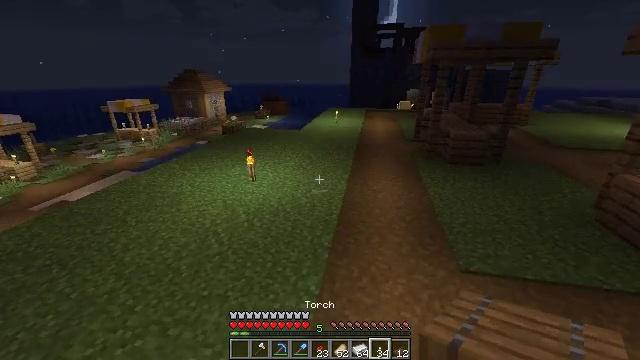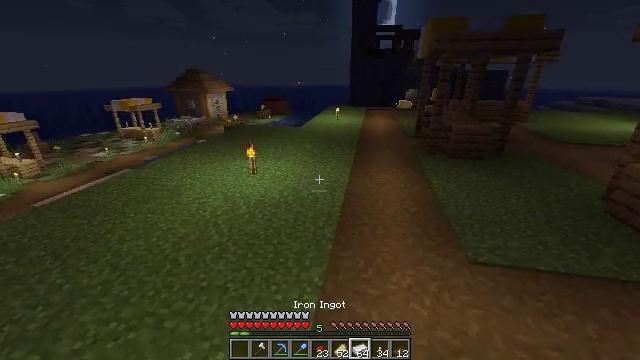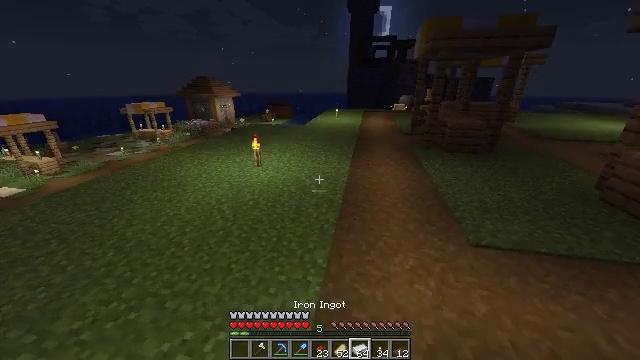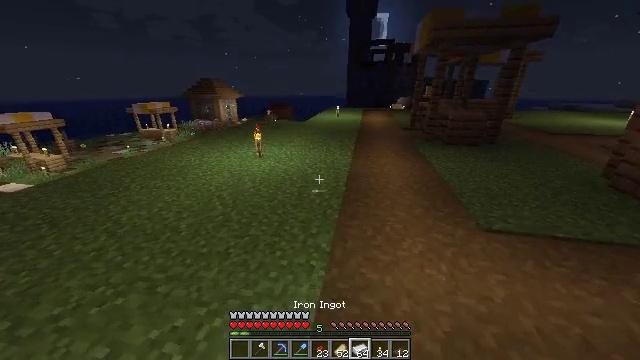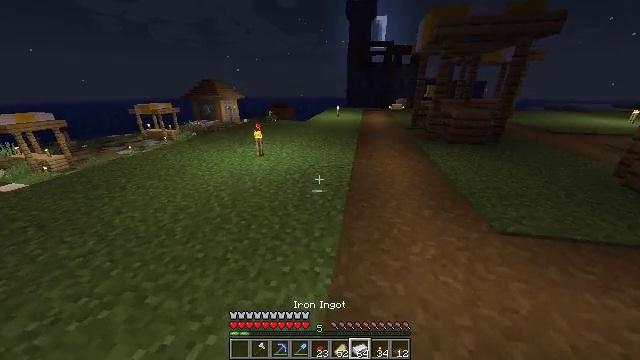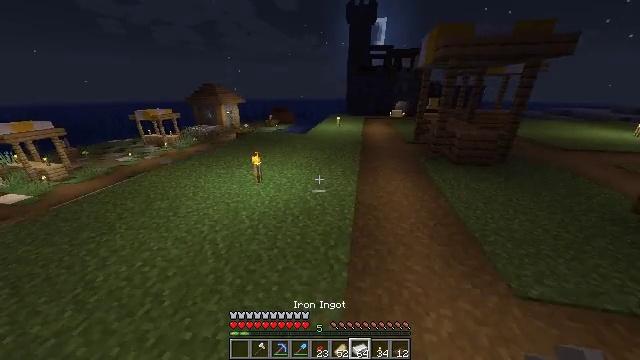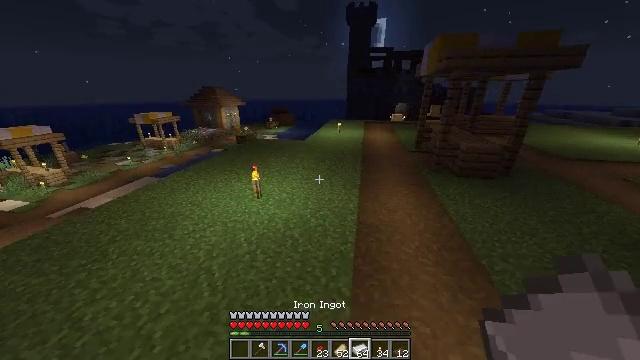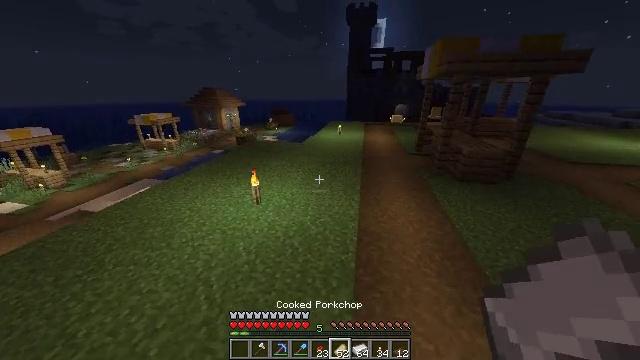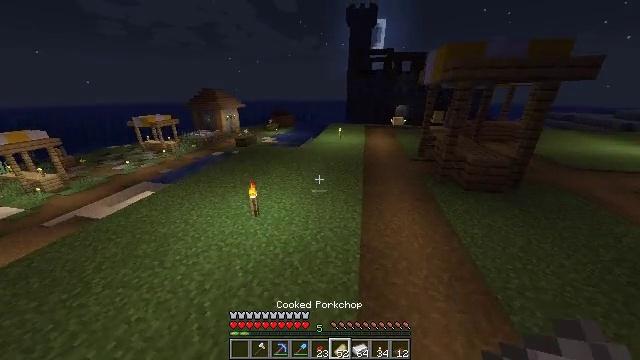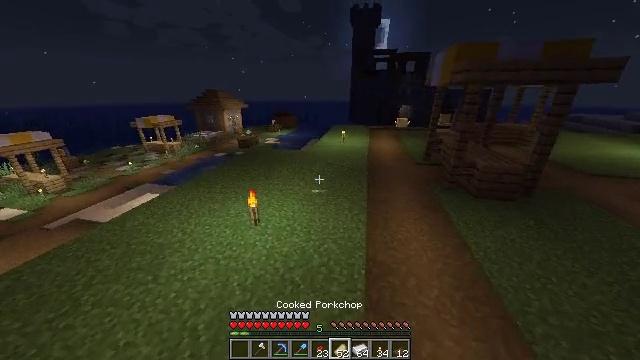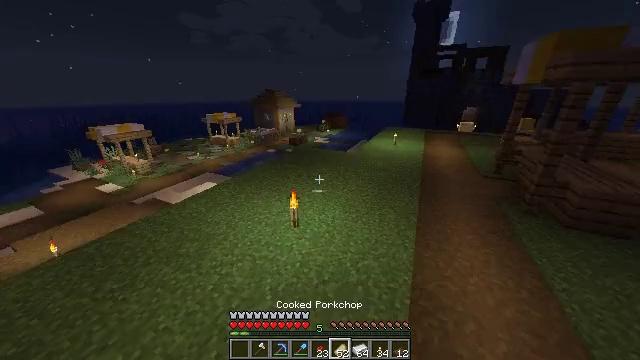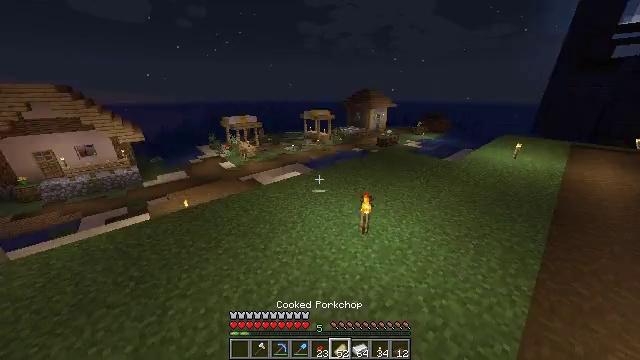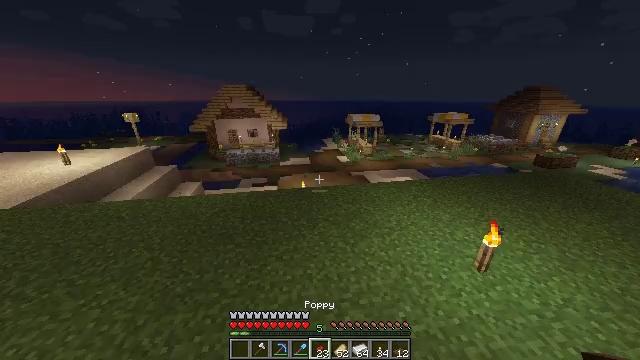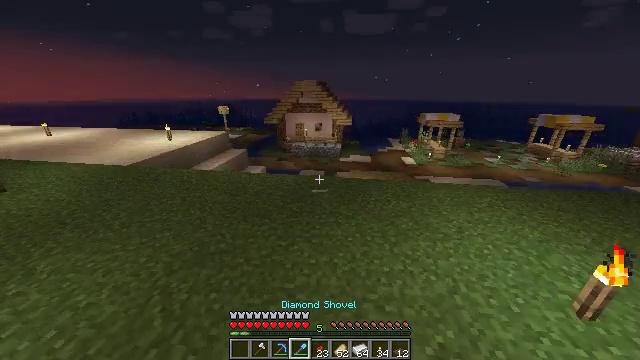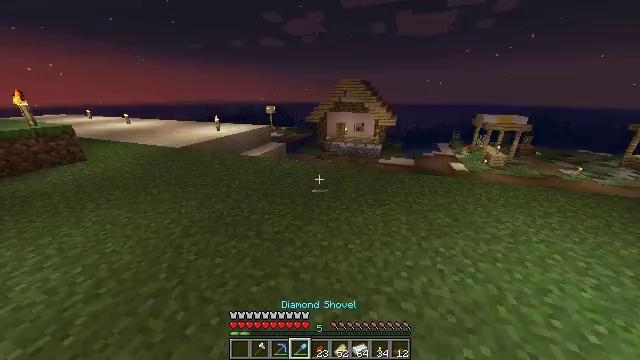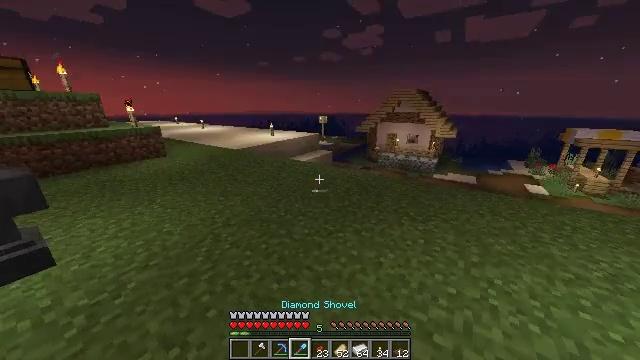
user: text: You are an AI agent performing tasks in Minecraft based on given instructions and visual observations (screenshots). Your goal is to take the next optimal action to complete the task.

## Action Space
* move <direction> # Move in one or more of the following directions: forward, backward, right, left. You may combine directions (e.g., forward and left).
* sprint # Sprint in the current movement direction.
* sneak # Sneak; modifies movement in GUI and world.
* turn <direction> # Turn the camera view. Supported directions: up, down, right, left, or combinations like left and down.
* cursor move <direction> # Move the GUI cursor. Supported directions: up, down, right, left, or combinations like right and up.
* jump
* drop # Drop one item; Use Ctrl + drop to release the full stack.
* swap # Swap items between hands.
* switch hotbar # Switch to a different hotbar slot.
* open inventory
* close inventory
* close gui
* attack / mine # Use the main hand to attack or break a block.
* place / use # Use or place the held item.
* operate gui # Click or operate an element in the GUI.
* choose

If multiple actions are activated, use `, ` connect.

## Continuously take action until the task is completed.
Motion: motion action
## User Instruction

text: Break the spruce trapdoor from a structure.
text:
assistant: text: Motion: move forward, sprint, jump
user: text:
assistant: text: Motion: move forward, sprint, jump
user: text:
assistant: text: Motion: move forward, sprint, jump
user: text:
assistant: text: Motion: move forward, jump
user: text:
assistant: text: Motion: move forward, jump
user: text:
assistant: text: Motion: move forward
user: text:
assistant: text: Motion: move forward
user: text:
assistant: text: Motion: move forward
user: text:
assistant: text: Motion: move forward
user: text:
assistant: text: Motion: move forward, turn left
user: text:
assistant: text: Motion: move forward, sprint, turn left
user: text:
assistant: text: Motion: move forward, sprint, turn left
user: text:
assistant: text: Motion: move forward, sprint, turn left
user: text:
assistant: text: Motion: move forward, turn left
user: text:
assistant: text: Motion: move forward, turn left and up
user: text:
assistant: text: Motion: move forward, sprint, turn left and up
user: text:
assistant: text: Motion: move forward, sprint, turn left
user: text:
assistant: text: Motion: move forward, sprint, turn left
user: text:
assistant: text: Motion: move forward, turn left
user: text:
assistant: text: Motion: move forward, sprint
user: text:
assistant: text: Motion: move forward, sprint
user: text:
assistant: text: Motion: move forward, sprint, turn left
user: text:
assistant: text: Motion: move forward, sprint, turn left
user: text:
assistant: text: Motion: move forward, turn left
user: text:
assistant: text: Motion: move forward, turn left
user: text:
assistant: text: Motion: move forward, turn left and up
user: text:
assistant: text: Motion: move forward, sprint, turn right
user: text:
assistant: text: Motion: move forward, sprint
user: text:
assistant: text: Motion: move forward, sprint
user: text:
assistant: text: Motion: move forward